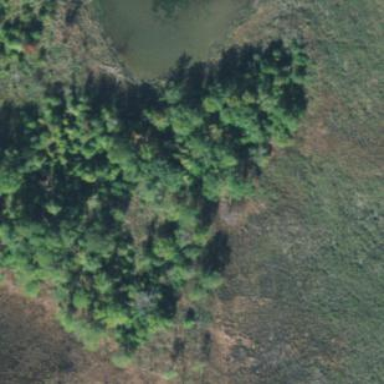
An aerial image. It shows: Swampy wetland classified as PFO1B.